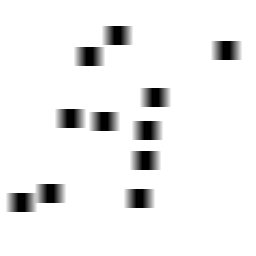
Squares: 11
Triangles: 0
Stars: 0
Total shapes: 11